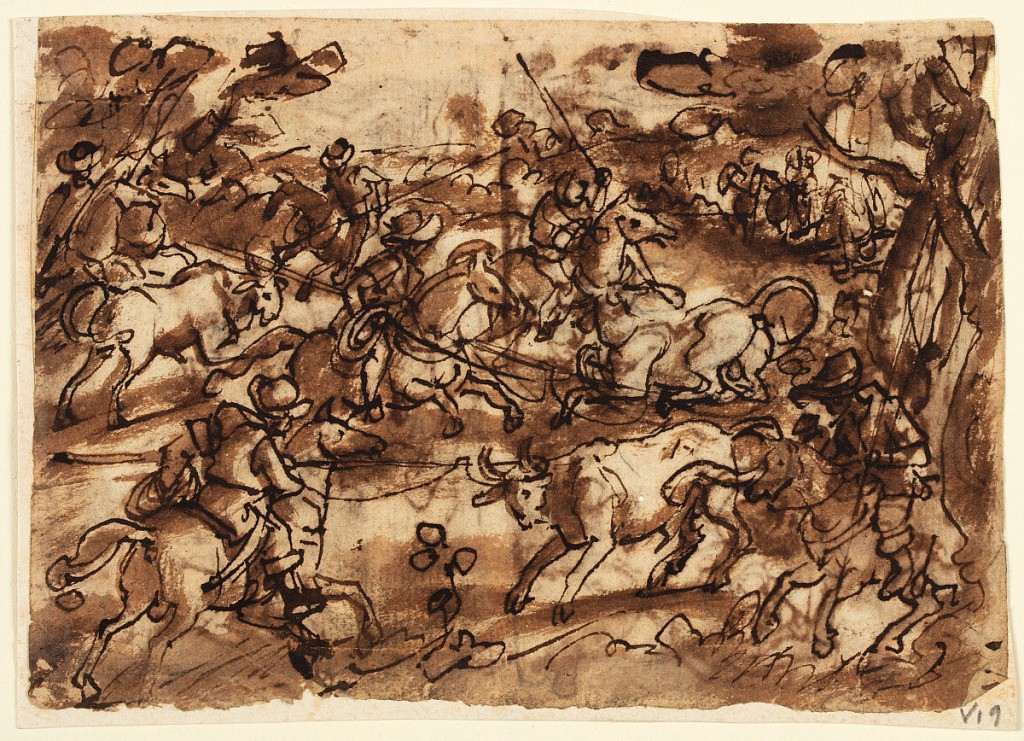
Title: Bull Hunt with Lassos
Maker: Jan van der Straet, called Stradanus, Flemish, 1523–1605
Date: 1596 or before
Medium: Pen and brown ink, brush and brown wash on paper
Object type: Drawing
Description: Recto: Men on horseback lasso bulls using long poles and ropes.
Verso, above: Men in armor attacked by bears.
Verso, below: Monkeys wash themselves in a basin. In the background, humans wash themselves in a similar manner.